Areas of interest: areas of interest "BaoFeng Flower and Bird Market (CP Lianhua Store)"
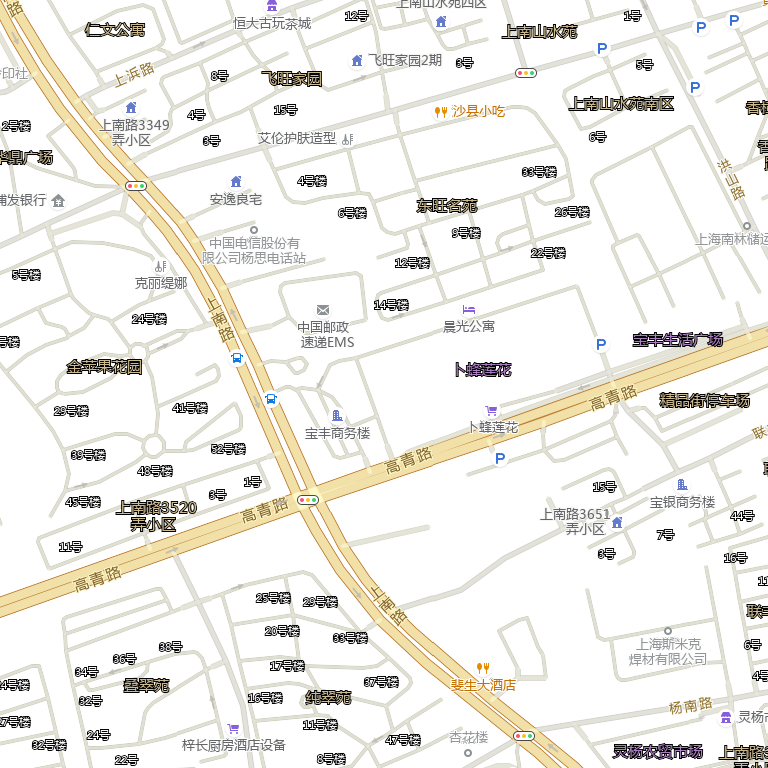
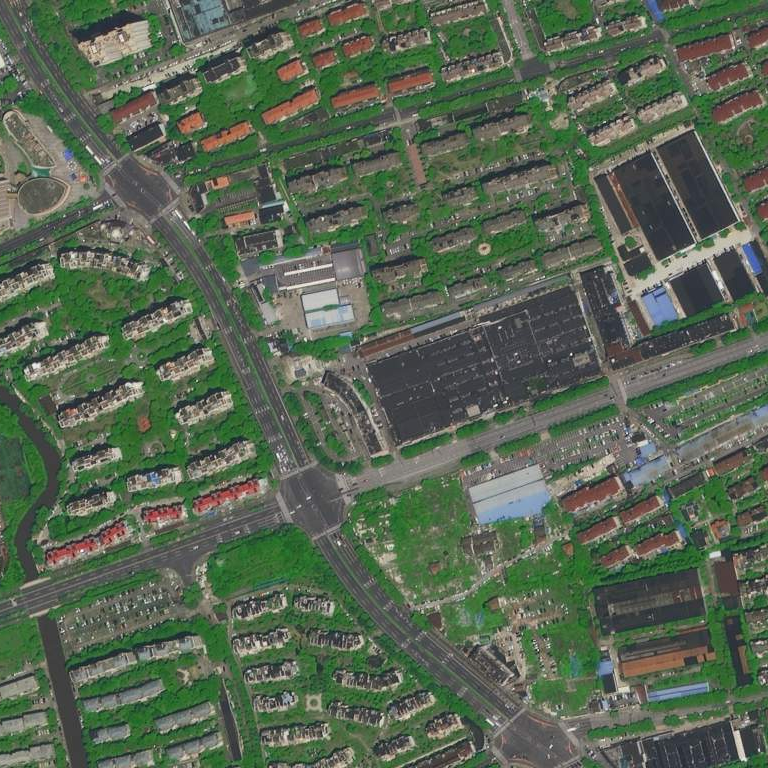